Field crop: tomato
Growth stage: 1
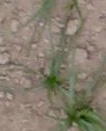
Species: cyperus